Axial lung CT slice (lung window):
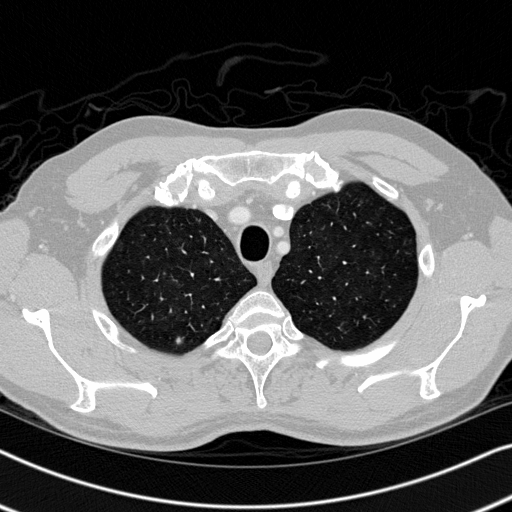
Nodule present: yes
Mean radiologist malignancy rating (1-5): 2.75